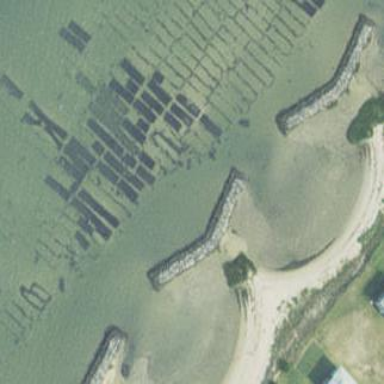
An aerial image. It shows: Breakwater structure.